Question: I was trying to calculate correlation coefficient among some variables in R. The problem here is that R can read the data but can't calculate the correlation coefficient properly as shown in the attached screenshot.

Previously I was able to calculate correlation coefficient in R from other excel file data with the same code as shown in the figure. What's the problem here?
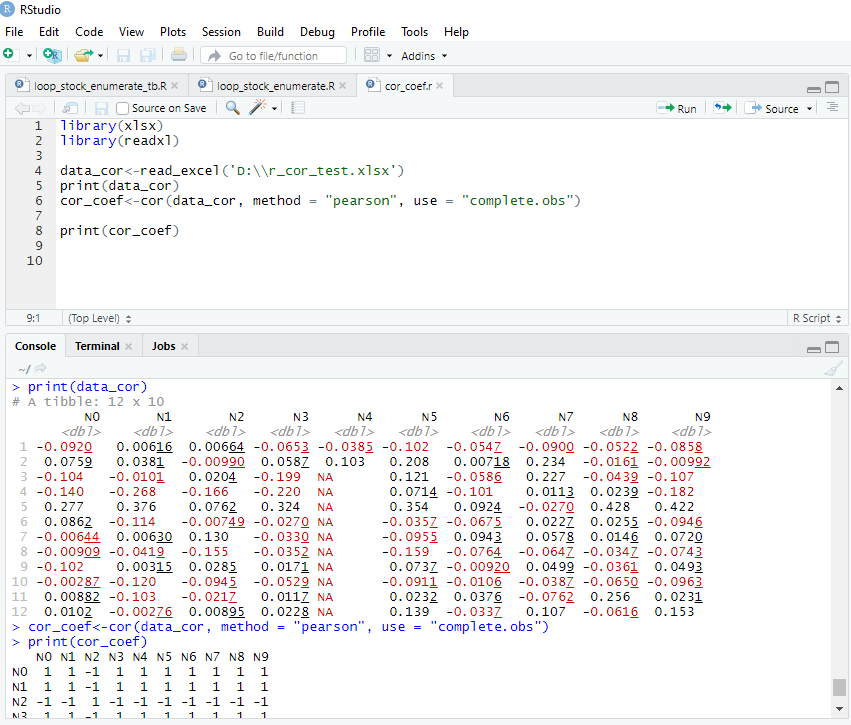
Answer: Although data/code you provide is an image, I think I can give a solution for this case.
To state the reason of problem first, the reason your correlation matrix looks weird is 'complete.obs' do the same work with 'na.omit' and in your 'data_cor', there only two row exists that does not have 'NA' in every variable.
For example, let's define data 'dummy' as below and look at result.
'''
dummy <- data.frame(
N0 = rnorm(10),
N1 = runif(10),
N2 = c(.3,.4,rep(NA,8)),
N3 = rchisq(10,3)
)
dummy
N0 N1 N2 N3
1 -1.38246690 0.38116217 0.3 5.144132
2 0.77977538 0.<PHONE> 0.4 3.195502
3 -1.<PHONE> 0.28024669 NA 3.890352
4 0.34685457 0.71857164 NA 2.816047
5 -1.58245449 0.39671123 NA 5.136402
6 -0.38614131 0.<PHONE> NA 3.103611
7 -1.38644384 0.86949460 NA 4.255433
8 -0.87290110 0.39692126 NA 1.454483
9 0.<PHONE> 0.31394631 NA 2.802918
10 -0.97159797 0.<PHONE> NA 1.458610
cor(dummy, method = "pearson", use = "complete.obs")
N0 N1 N2 N3
N0 1 -1 1 -1
N1 -1 1 -1 1
N2 1 -1 1 -1
N3 -1 1 -1 1
cor(na.omit(dummy))
N0 N1 N2 N3
N0 1 -1 1 -1
N1 -1 1 -1 1
N2 1 -1 1 -1
N3 -1 1 -1 1
'''
As you know about how correlation coefficients calculated, if there only two samples per variable exists, ('x1,x2' v.s. 'y1,y2') is '1' or '-1'(suppose 'x1 != x2' and 'y1 != y2').
So, in this case, if your purpose is to use a sample that has complete observation, that result might correct.
It must be '1' or '-1' against 'N4' but if you need proper correlation coefficients between others, try using 'pairwise.complete.obs' argument for 'use ='.
'''
cor(dummy, method = "pearson", use = "pairwise.complete.obs")
N0 N1 N2 N3
N0 <PHONE> -<PHONE> 1 -<PHONE>
N1 -<PHONE> <PHONE> -1 <PHONE>
N2 <PHONE> -<PHONE> 1 -<PHONE>
N3 -<PHONE> <PHONE> -1 <PHONE>
'''
In this case, this will give proper result for other variables.
'''
cor(dummy[,-3])
N0 N1 N3
N0 <PHONE> -<PHONE> -<PHONE>
N1 -<PHONE> <PHONE> <PHONE>
N3 -<PHONE> <PHONE> <PHONE>
'''